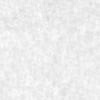
Label: no_change